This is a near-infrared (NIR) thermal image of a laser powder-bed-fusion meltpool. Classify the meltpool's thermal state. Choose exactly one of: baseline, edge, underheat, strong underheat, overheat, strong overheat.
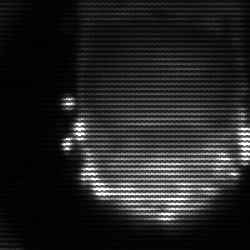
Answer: baseline